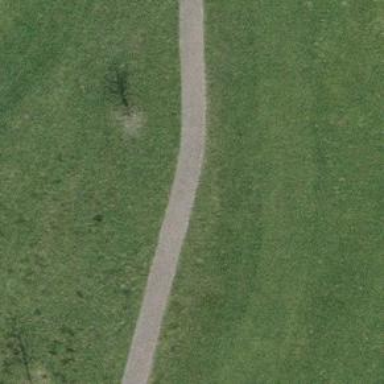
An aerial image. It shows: Footway that serves as golf cart path.